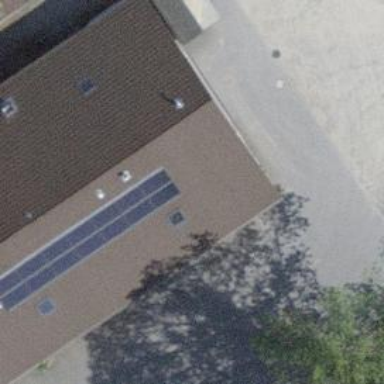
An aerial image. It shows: Solar power generator.